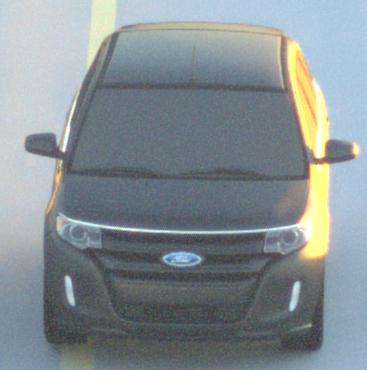
Make: Ford
Model: Edge
Detailed model: Gen. 1 Facelift
Model produced from: 2010
Model produced until: 2015
Doors: 5
Color: gray
Road condition: dry road
Daytime: sunrise or sunset
Contrast: high contrast